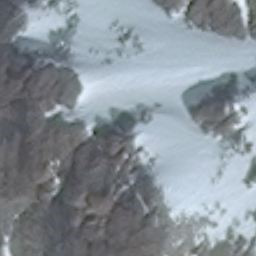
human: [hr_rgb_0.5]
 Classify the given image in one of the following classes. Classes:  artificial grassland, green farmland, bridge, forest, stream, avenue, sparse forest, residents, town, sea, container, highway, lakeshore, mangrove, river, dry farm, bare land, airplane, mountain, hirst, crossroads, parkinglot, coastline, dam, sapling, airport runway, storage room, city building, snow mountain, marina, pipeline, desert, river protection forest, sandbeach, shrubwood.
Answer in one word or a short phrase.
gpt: snow mountain